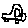
Label: car